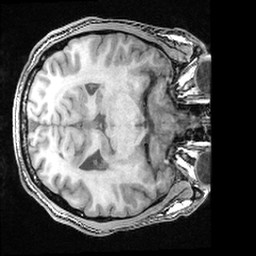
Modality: T1w
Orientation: axial
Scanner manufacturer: ge
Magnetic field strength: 3 T
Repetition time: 0.008572 s
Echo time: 0.003384 s